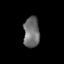
Tissue: lung
Cell type: T cells
Senescence score: 0.2044
Nuclear area (px): 484
Mean DAPI intensity: 109.469